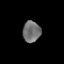
Tissue: prostate
Cell type: Epithelial cells
Senescence score: 0.2532
Nuclear area (px): 368
Mean DAPI intensity: 112.777